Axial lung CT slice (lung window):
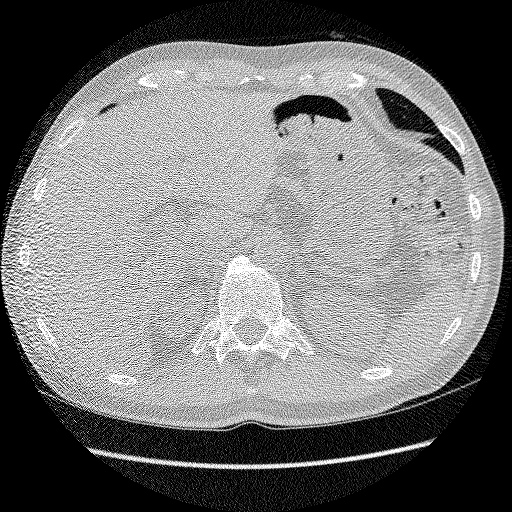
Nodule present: no